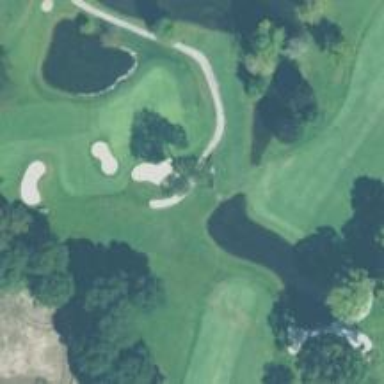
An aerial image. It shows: Golf hole.